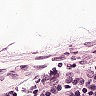
Metastatic tissue present: no